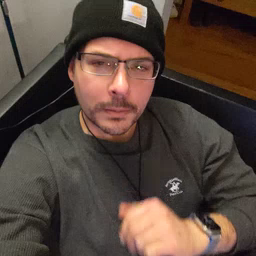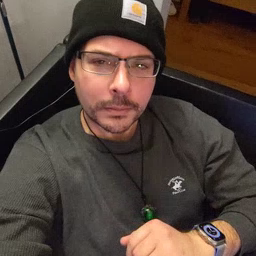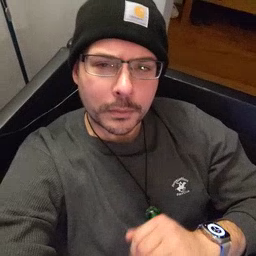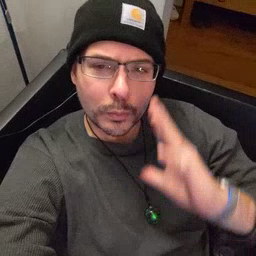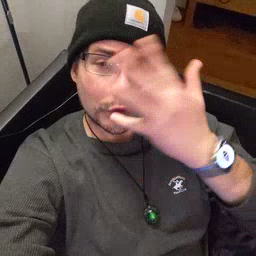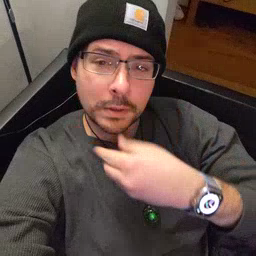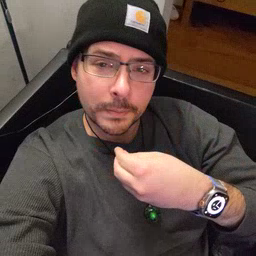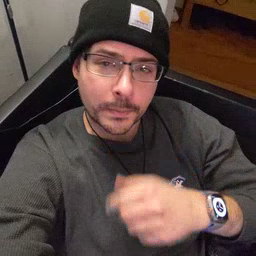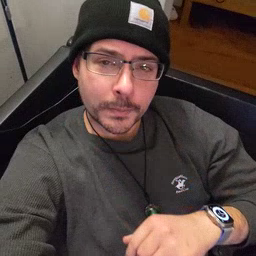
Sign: pretty